Question: I am making an app with 3 tab bars and camera function in the middle.
I am trying to let user tab the camera in tab bar and take videos/photos. I successfully coded so camera opens when the camera button in tab bar is pressed. When the camera opens, it is very different than apple's default camera. There is no option like changing modes of camera from photo to video. The code I wrote is like below. Please help! Thank you.
'''
import UIKit
typealias PhotoTakingHelperCallback = UIImage? -> Void
class PhotoTakingHelper : NSObject {
/** View controller on which AlertViewController and UIImagePickerController are presented */
weak var viewController: UIViewController!
var callback: PhotoTakingHelperCallback
var imagePickerController: UIImagePickerController?
init(viewController: UIViewController, callback: PhotoTakingHelperCallback) {
self.viewController = viewController
self.callback = callback
super.init()
showPhotoSourceSelection()
}
func showImagePickerController(sourceType: UIImagePickerControllerSourceType) {
imagePickerController = UIImagePickerController()
imagePickerController!.sourceType = sourceType
imagePickerController!.showsCameraControls == true
imagePickerController!.navigationBarHidden == false
imagePickerController!.toolbarHidden == false
imagePickerController!.allowsEditing == true
imagePickerController!.startVideoCapture() == true
self.viewController.presentViewController(imagePickerController!, animated: true, completion: nil)
}
func showPhotoSourceSelection() {
// Only show camera option if rear camera is available
if (UIImagePickerController.isCameraDeviceAvailable(.Rear)) {
self.showImagePickerController(.Camera)
}
}
}
'''

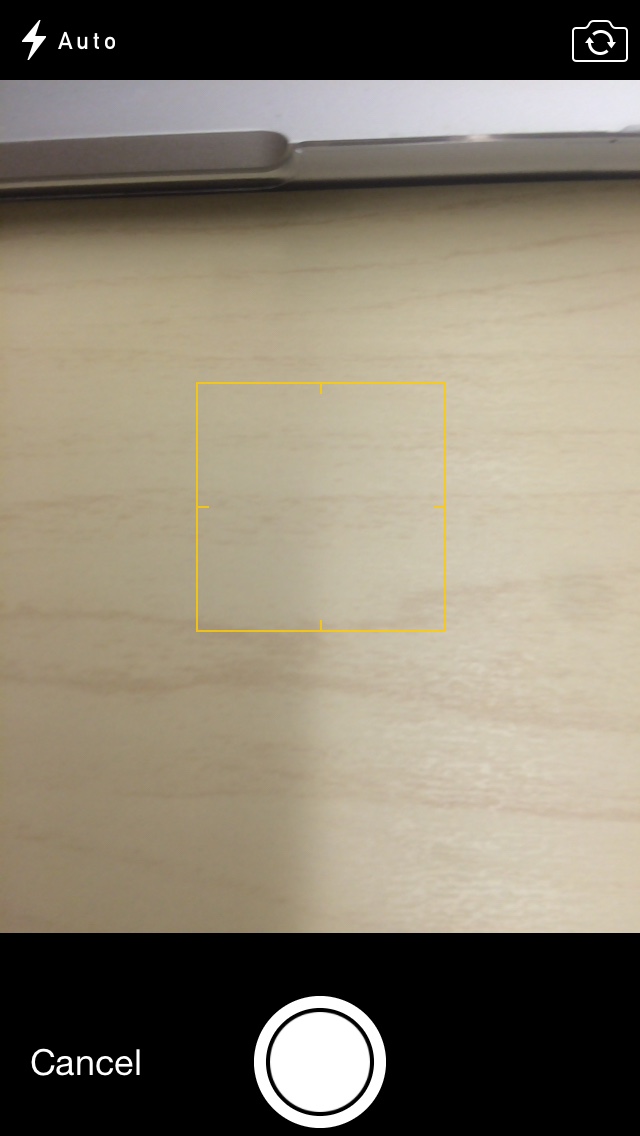
Answer: To make the video option available you need to set the mediaTypes as follow:
'''
imagePickerController!.mediaTypes = UIImagePickerController.availableMediaTypesForSourceType(.Camera)!
'''
Note: When setting boolean values you have to use single equal sign:
'''
imagePickerController!.showsCameraControls = true
imagePickerController!.navigationBarHidden = false
imagePickerController!.toolbarHidden = false
imagePickerController!.allowsEditing = true
'''